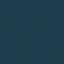
Label: SeaLake